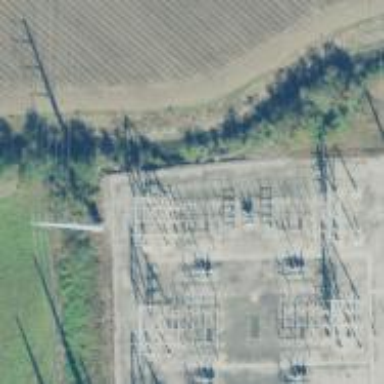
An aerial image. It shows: Switch used for power control.